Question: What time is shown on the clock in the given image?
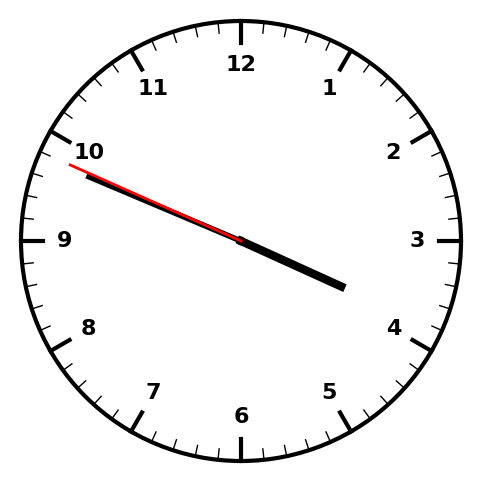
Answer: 03:48:49